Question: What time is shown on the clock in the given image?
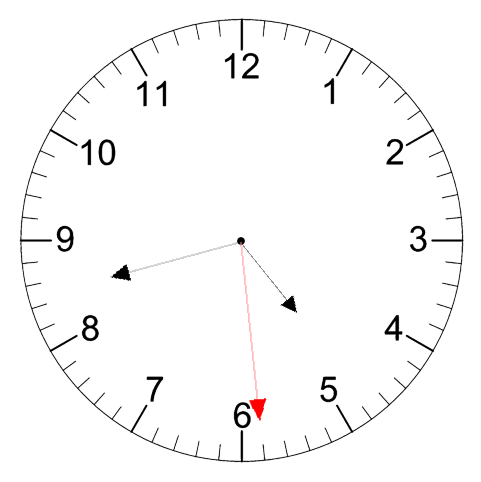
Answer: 04:42:29